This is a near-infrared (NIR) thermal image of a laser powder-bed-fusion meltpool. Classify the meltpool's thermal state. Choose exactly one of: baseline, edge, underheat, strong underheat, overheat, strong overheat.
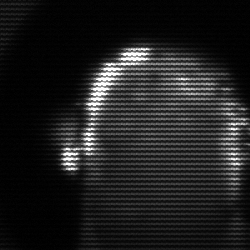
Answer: baseline